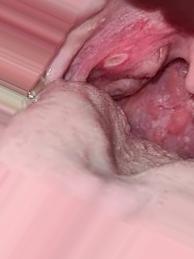
Condition: Mouth Ulcer